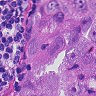
Metastatic tissue present: yes